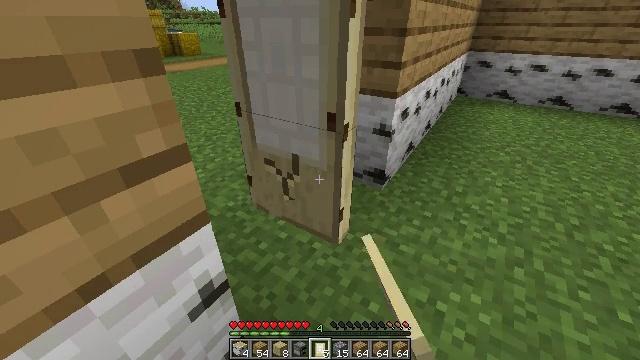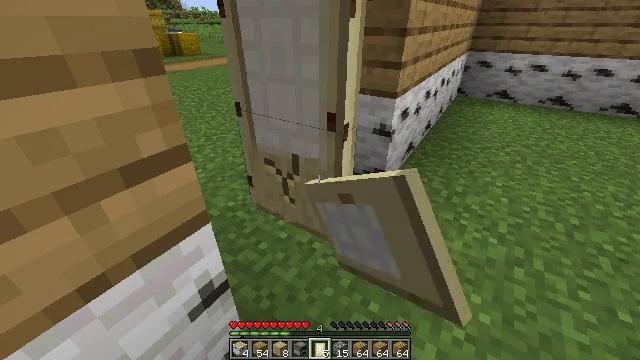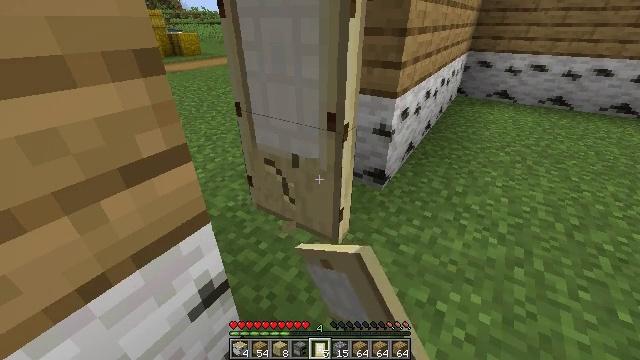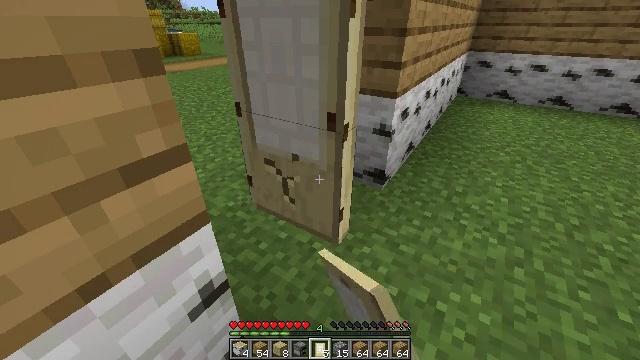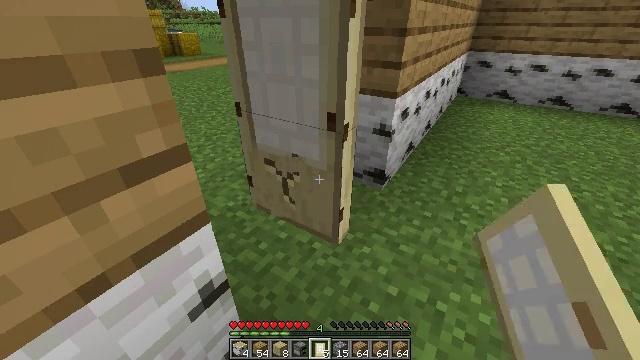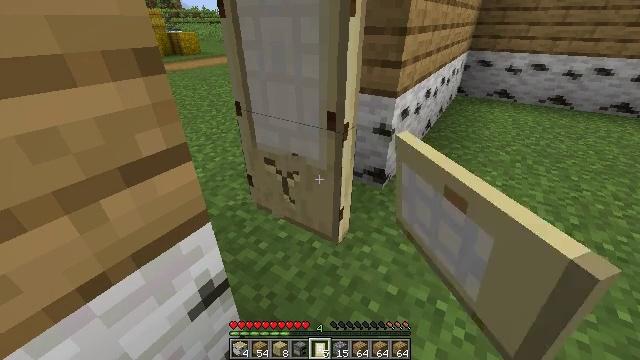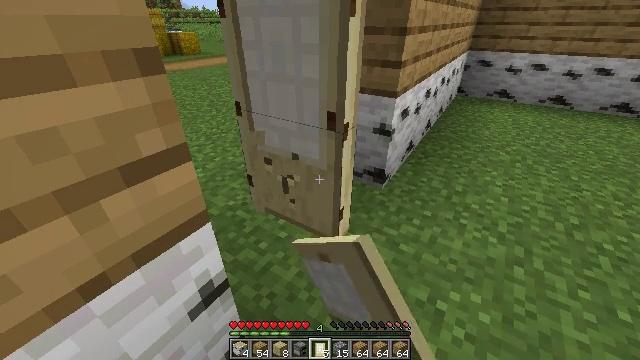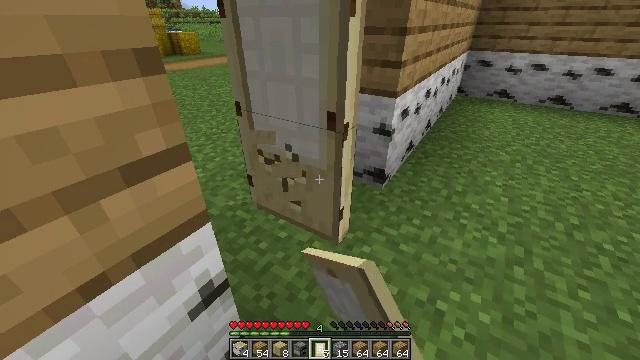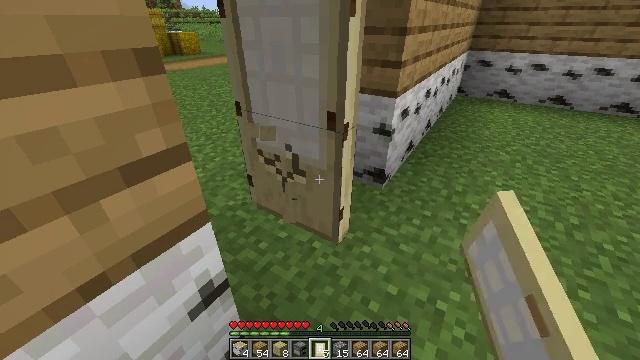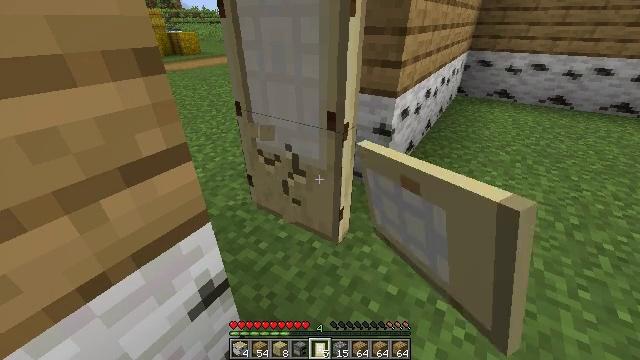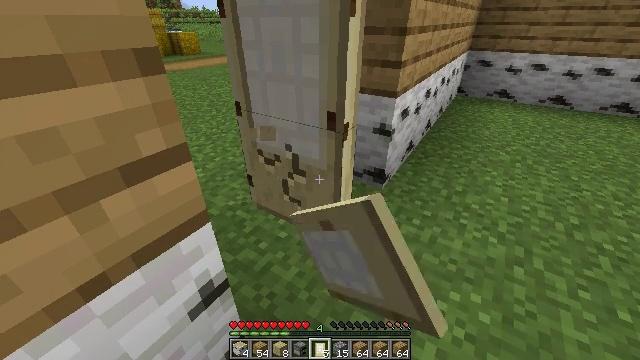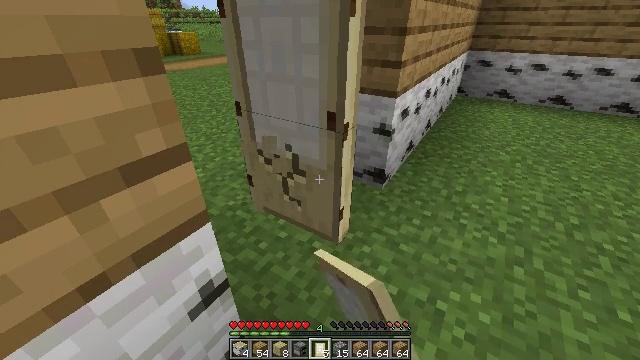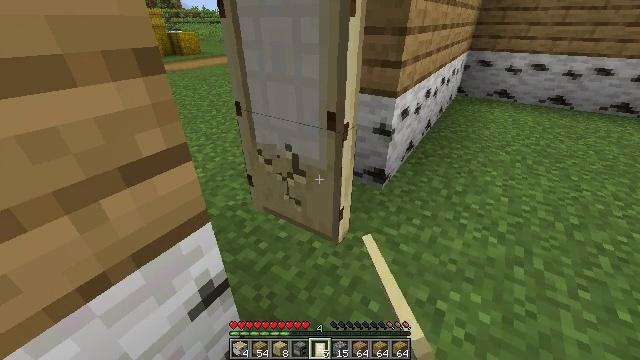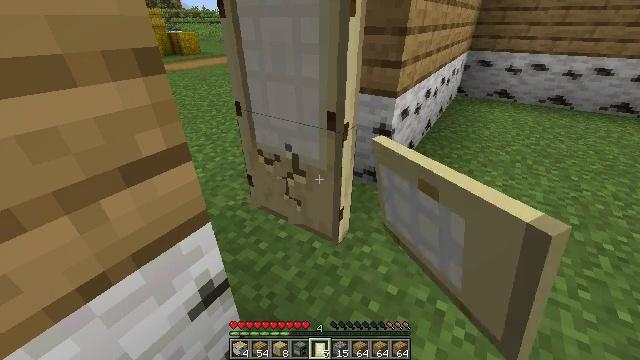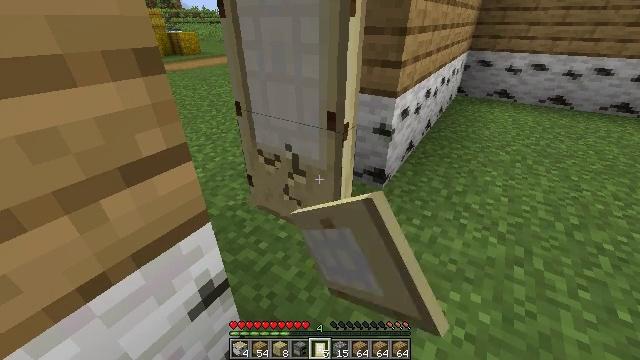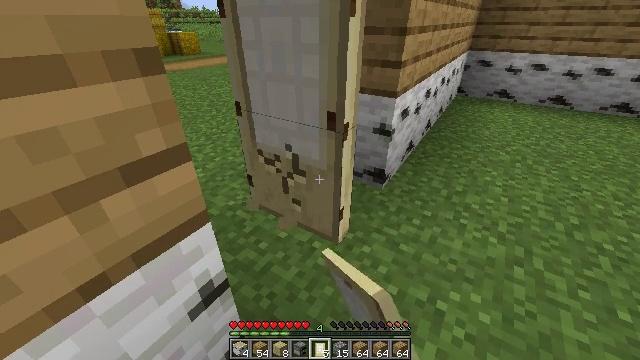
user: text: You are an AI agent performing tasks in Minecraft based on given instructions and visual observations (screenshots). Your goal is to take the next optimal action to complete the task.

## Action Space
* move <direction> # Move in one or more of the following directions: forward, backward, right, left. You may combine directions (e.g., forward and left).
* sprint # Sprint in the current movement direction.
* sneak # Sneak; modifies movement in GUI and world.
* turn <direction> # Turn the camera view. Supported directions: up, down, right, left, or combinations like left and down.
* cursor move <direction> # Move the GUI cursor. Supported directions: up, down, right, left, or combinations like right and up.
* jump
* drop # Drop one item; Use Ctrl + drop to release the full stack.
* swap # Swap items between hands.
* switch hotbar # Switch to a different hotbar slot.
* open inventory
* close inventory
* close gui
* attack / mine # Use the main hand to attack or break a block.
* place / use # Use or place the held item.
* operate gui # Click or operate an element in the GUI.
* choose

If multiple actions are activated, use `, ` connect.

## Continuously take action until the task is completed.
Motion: motion action
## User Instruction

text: Break the birch door to remove it.
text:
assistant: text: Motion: attack / mine
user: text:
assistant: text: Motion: attack / mine
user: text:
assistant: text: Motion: attack / mine
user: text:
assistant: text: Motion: attack / mine
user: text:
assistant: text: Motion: attack / mine
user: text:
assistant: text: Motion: attack / mine
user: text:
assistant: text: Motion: attack / mine
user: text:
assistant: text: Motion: attack / mine
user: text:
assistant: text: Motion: attack / mine
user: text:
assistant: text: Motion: attack / mine
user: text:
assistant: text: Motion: attack / mine
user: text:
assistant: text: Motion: attack / mine
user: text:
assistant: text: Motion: attack / mine
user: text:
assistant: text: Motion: attack / mine
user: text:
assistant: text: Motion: attack / mine
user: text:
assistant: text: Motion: attack / mine
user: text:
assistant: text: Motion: attack / mine
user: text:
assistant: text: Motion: attack / mine
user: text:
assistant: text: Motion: attack / mine
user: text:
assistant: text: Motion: attack / mine
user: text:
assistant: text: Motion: attack / mine
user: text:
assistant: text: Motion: attack / mine
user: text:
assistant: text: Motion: attack / mine
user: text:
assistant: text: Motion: attack / mine
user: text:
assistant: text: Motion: attack / mine
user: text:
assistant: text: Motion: attack / mine
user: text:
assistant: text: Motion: attack / mine
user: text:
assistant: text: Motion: attack / mine
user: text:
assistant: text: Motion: attack / mine
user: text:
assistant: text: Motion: attack / mine